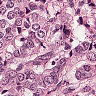
Metastatic tissue present: yes